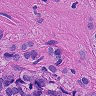
Metastatic tissue present: yes